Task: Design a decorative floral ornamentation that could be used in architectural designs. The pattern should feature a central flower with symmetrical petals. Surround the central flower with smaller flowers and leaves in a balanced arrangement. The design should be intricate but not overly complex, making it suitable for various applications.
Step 783:
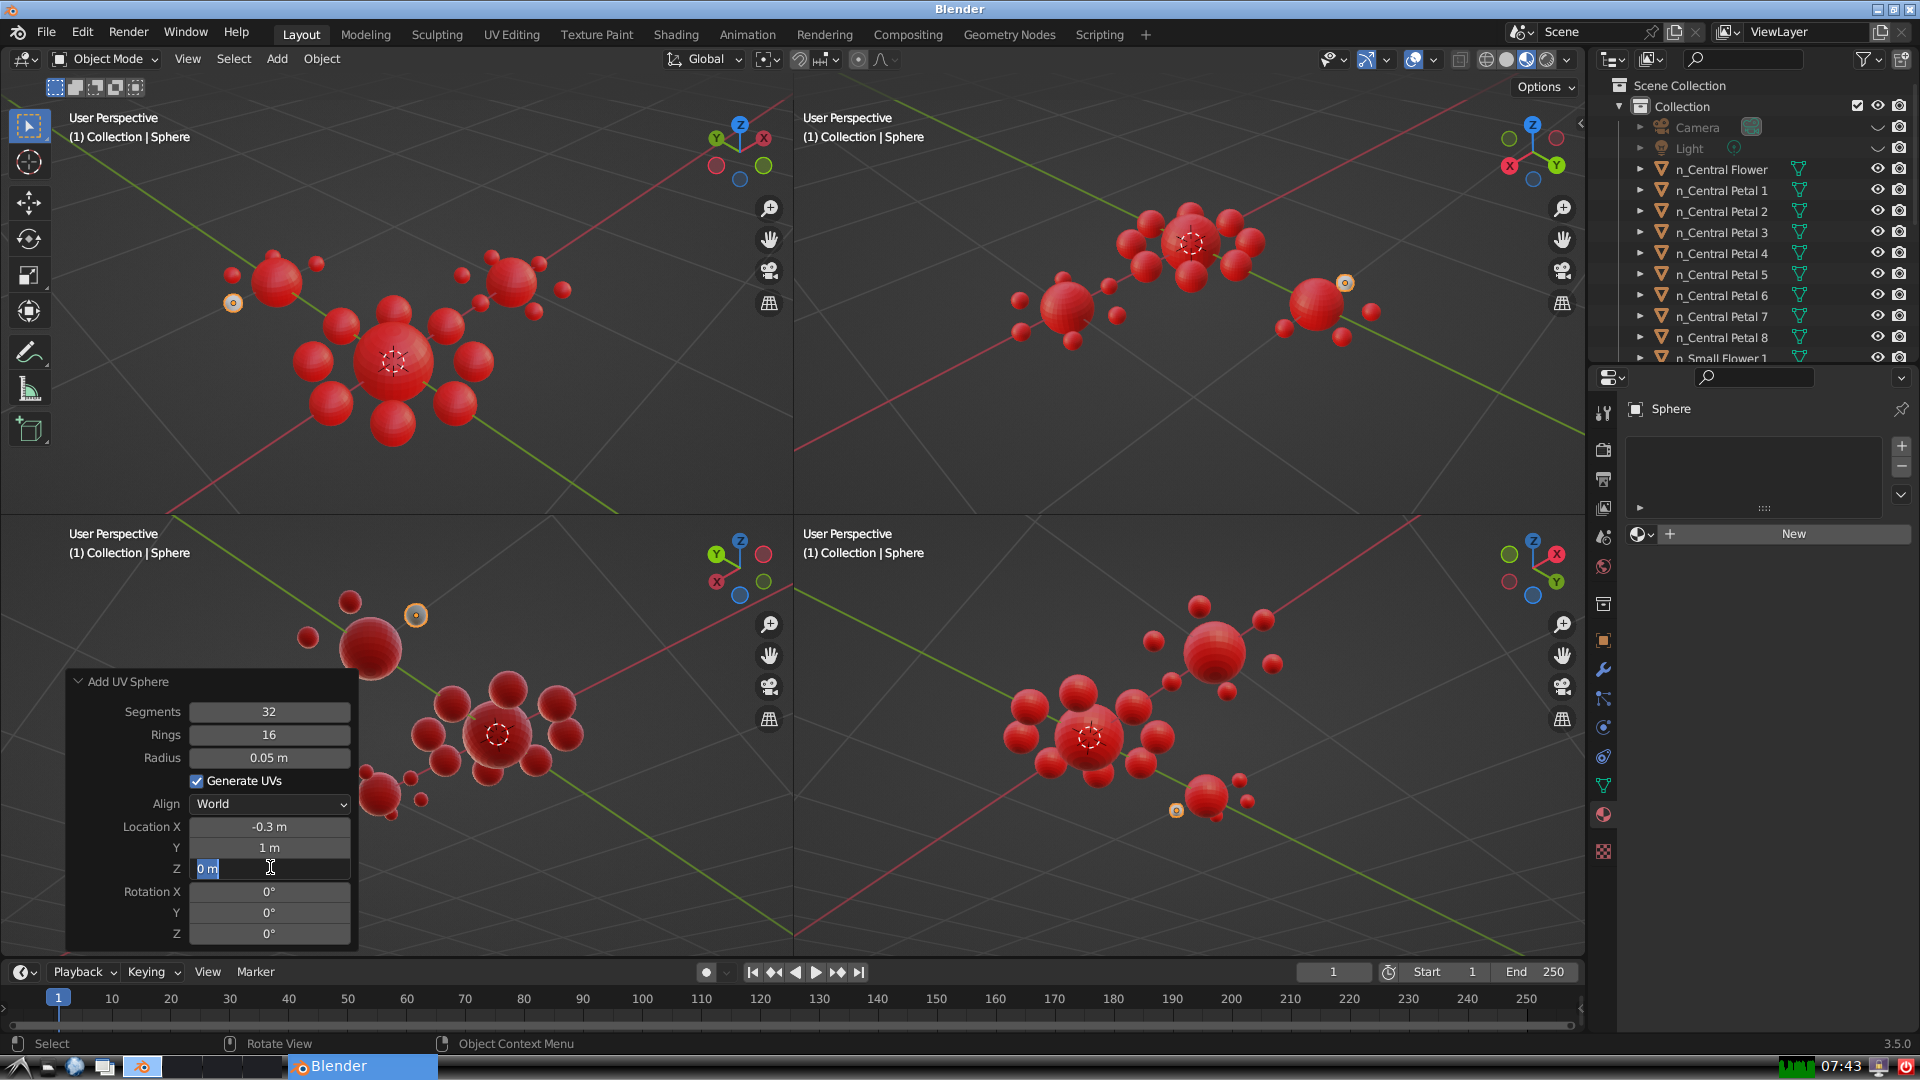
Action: input_text: 0.0